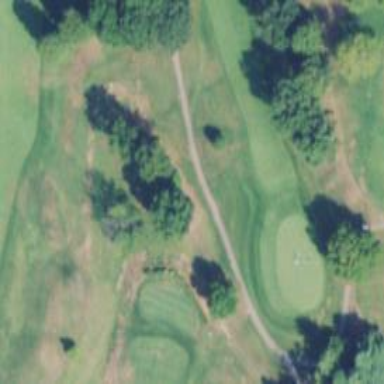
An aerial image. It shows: Service road used as golf cart path.